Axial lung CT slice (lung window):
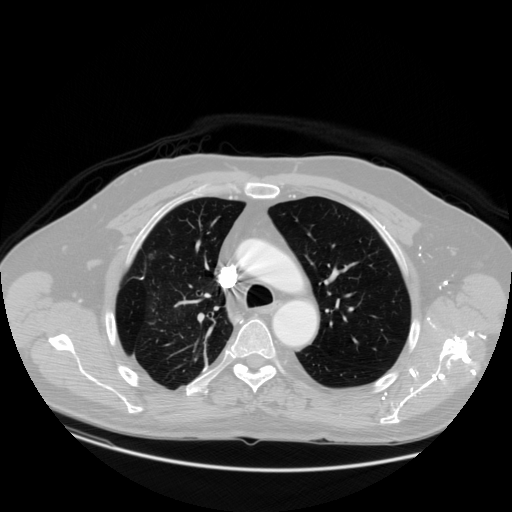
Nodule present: no